Field crop: maize
Growth stage: 2
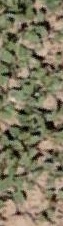
Species: convolvulus